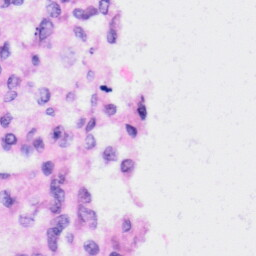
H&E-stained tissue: Liver